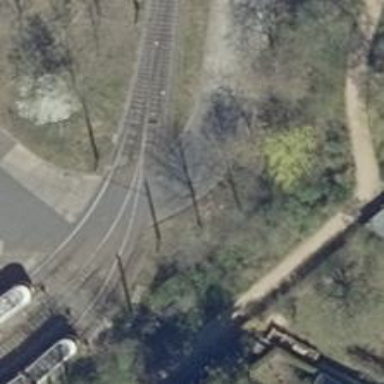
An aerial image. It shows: Tram level crossing on railway.